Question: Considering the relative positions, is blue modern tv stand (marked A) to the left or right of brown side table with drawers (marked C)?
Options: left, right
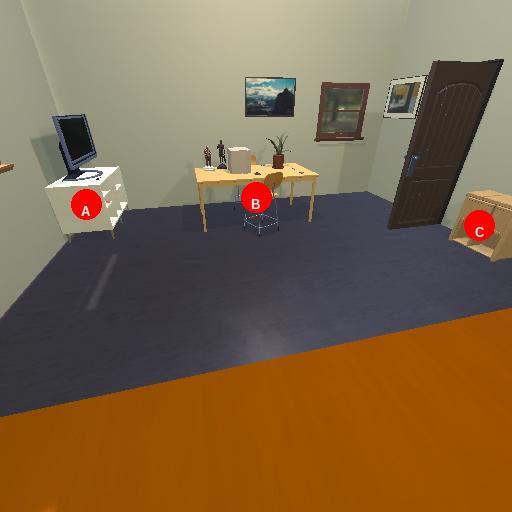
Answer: left